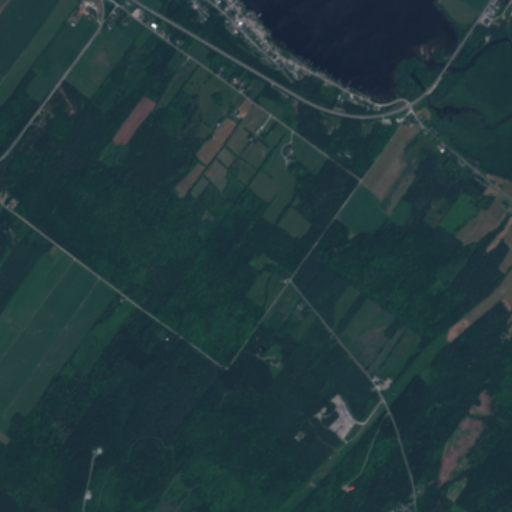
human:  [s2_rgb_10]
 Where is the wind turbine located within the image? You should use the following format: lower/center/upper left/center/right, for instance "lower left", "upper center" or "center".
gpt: The wind turbine is located in the lower left of the image.
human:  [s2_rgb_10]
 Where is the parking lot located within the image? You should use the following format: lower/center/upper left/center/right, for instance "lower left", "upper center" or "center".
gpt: There is no parking lot in the image.